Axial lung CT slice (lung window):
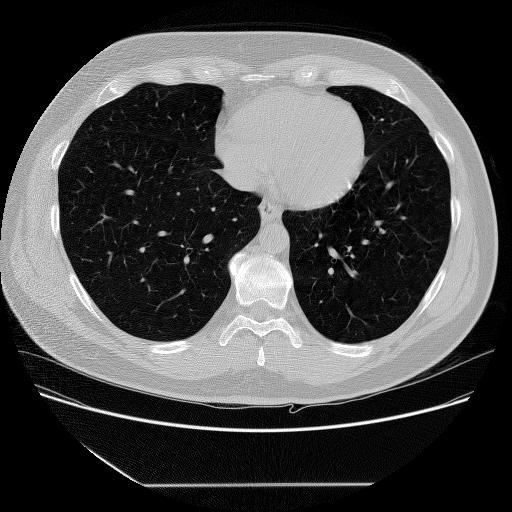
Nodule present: no